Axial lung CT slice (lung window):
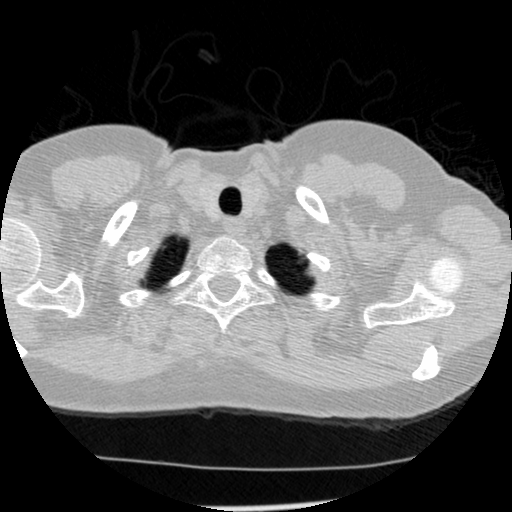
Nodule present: no